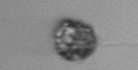
Label: coccolithophorid